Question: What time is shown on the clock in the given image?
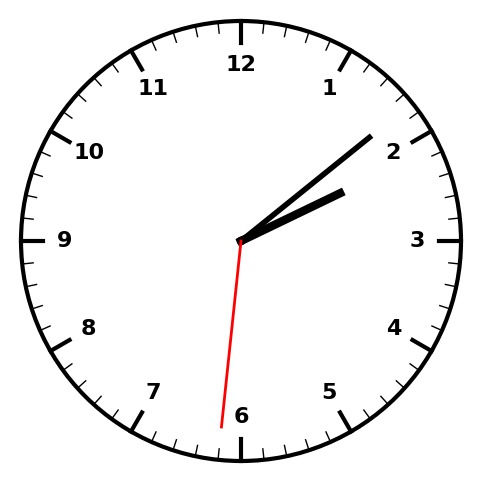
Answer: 02:08:31